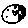
Label: moon